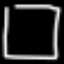
Label: square